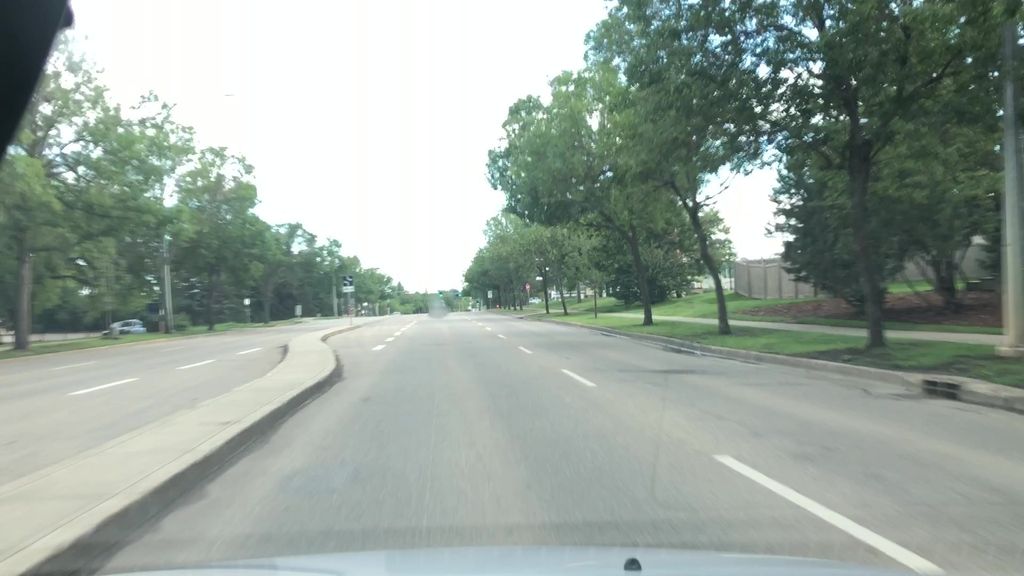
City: edmonton